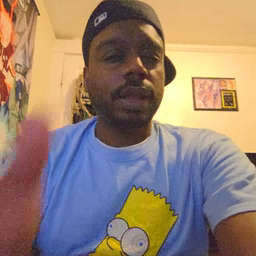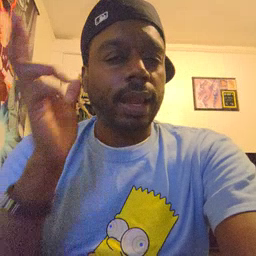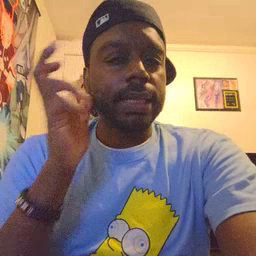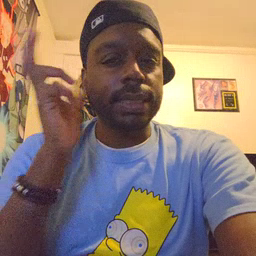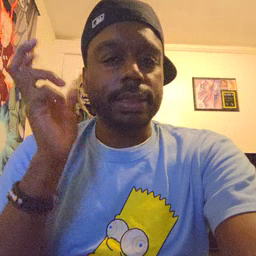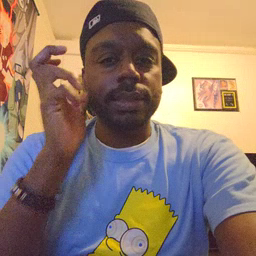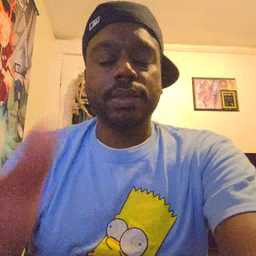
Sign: listen